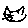
Label: cat